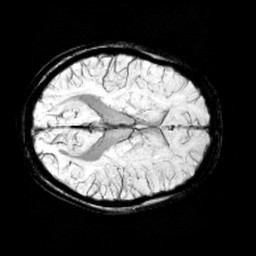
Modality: minIP
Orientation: axial
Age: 11
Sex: female
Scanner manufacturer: siemens
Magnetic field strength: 3 T
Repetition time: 0.027 s
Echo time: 0.02 s